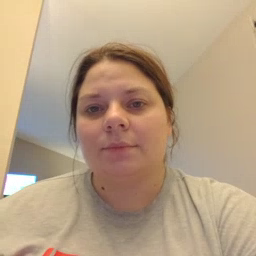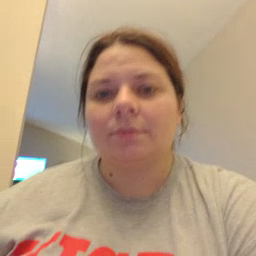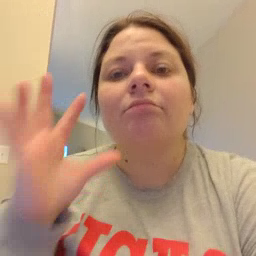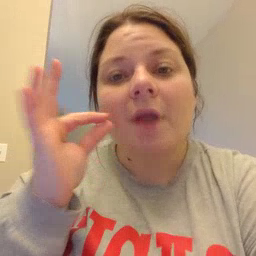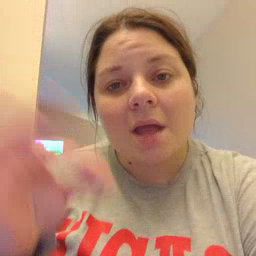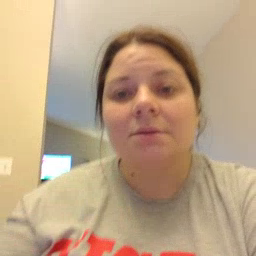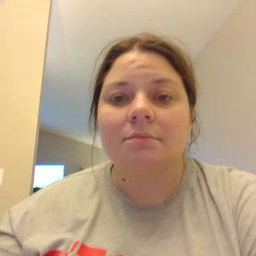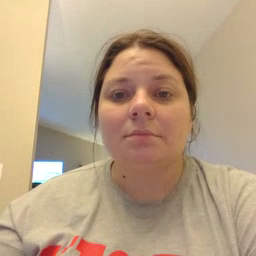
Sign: cat